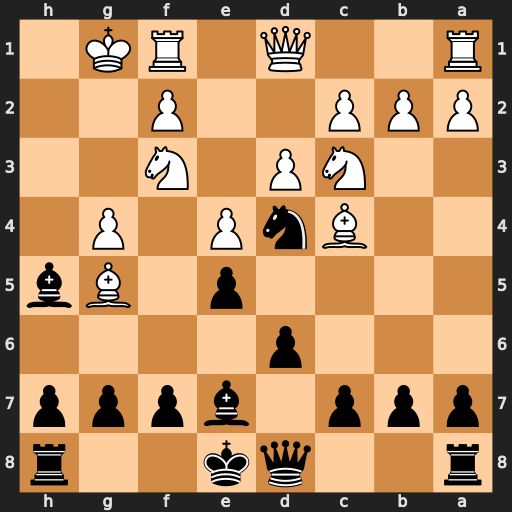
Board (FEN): r2qk2r/ppp1bppp/3p4/4p1Bb/2BnP1P1/2NP1N2/PPP2P2/R2Q1RK1
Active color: b
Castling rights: kq
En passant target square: -
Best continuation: Bxg4 Bxf7+ Kxf7 Nxe5+ dxe5